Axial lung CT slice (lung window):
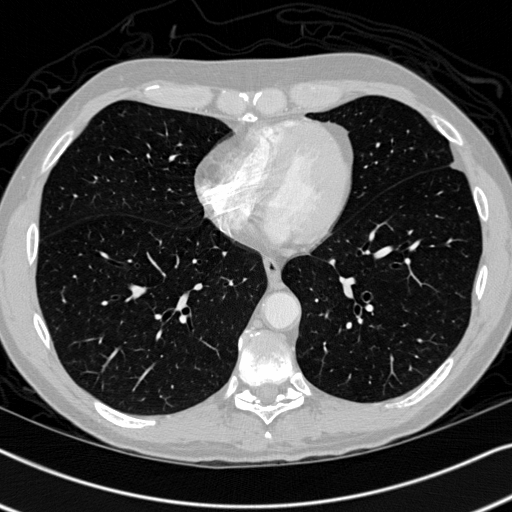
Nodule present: no